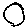
Label: circle